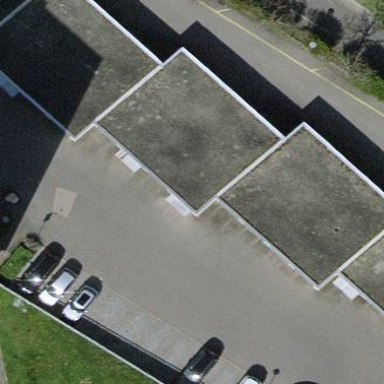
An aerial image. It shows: Group of garages.